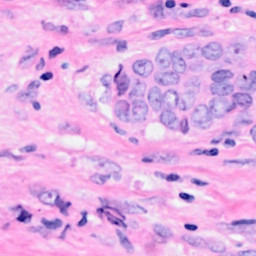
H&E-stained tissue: Breast